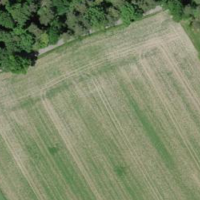
EUNIS habitat code: 52
Species observed at this site:
Pieris rapae
Maniola jurtina